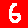
Digit: 6